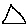
Label: triangle